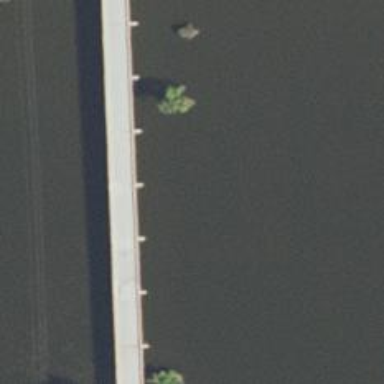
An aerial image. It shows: Secondary road crossing bridge.